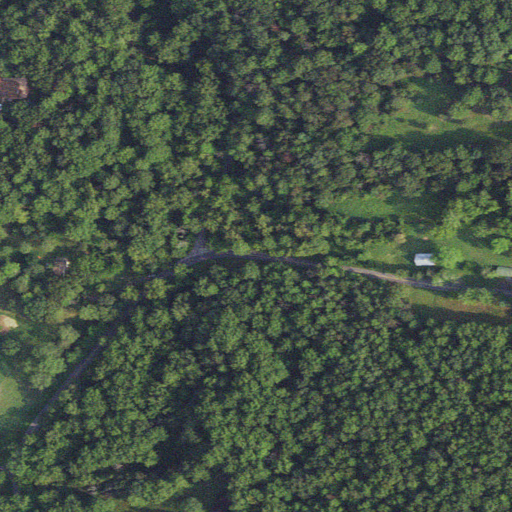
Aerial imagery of valley in Virginia named Rod Hollow containing deciduous forest, open development, pasture, mixed forest, and low intensity development